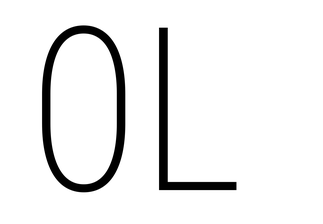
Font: Roboto_Condensed_ExtraLight